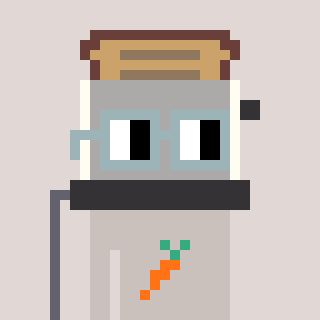
a pixel art character with square dark gray glasses, a toaster-shaped head and a foggrey-colored body on a warm background